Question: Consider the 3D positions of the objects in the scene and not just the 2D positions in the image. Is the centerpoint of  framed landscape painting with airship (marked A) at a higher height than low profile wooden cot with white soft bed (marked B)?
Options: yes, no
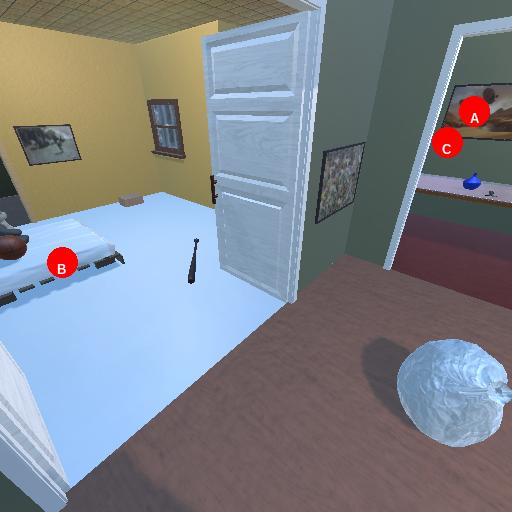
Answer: yes